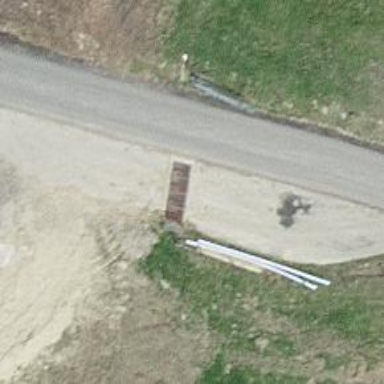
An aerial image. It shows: Cattle grid barrier.